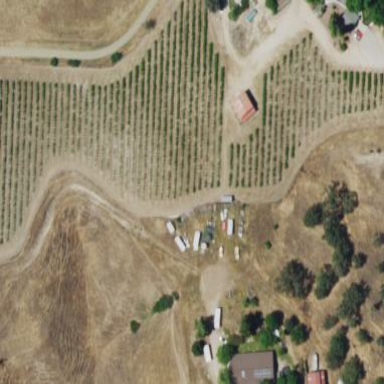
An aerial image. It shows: Vineyard with grape crops.